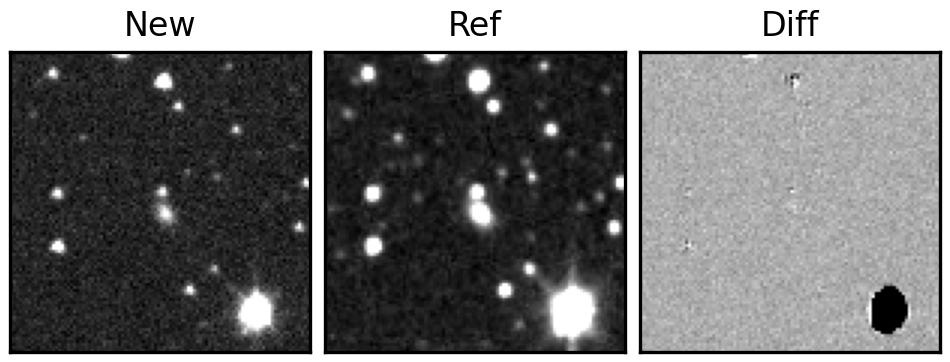
Label: real